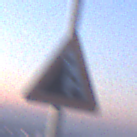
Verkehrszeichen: SteinschlagLinks
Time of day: SunriseSunset
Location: Outdoor (Nature)
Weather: Clear
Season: NotSpecified
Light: Natural